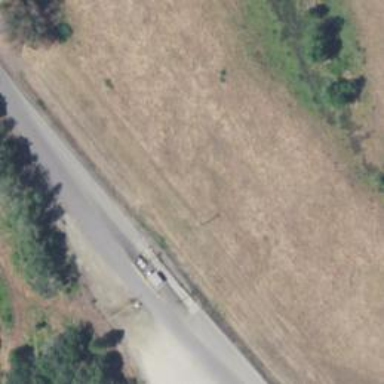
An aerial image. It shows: Weighbridge located along service road.